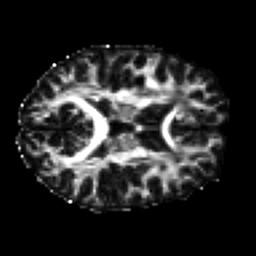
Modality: FA
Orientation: axial
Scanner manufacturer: siemens
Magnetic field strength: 3 T
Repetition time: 7.8 s
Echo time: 0.09 s